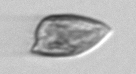
Label: Prorocentrum_dentatum